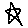
Label: star